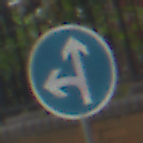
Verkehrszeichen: VorgeschriebeneFahrtrichtungGeradeausOderLinks
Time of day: MorningAfternoon
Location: Outdoor (Urban)
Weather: Overcast
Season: NotSpecified
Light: Natural